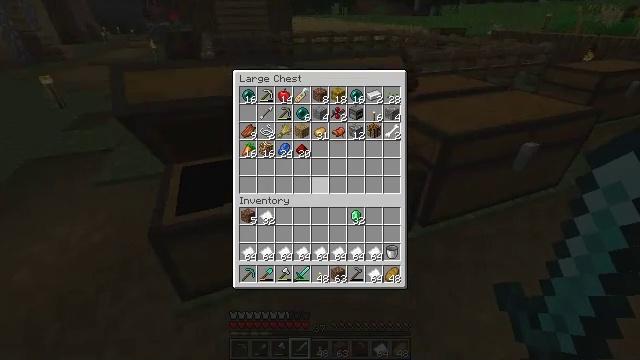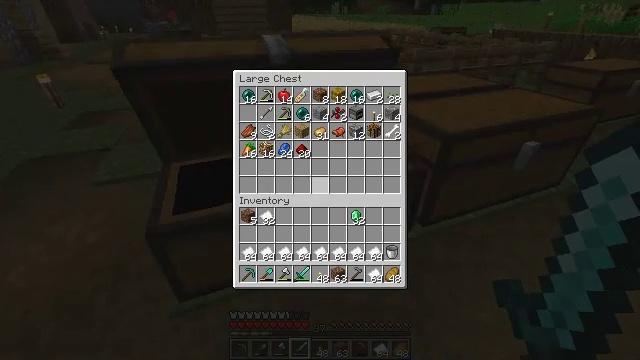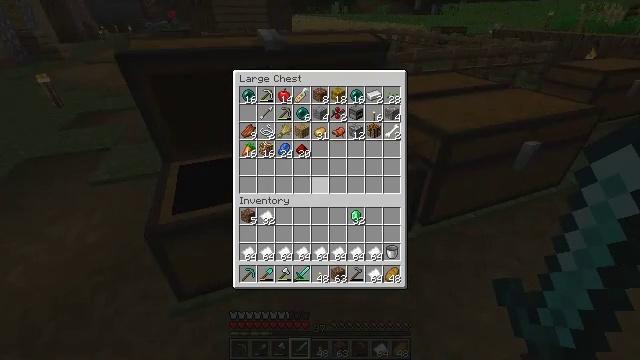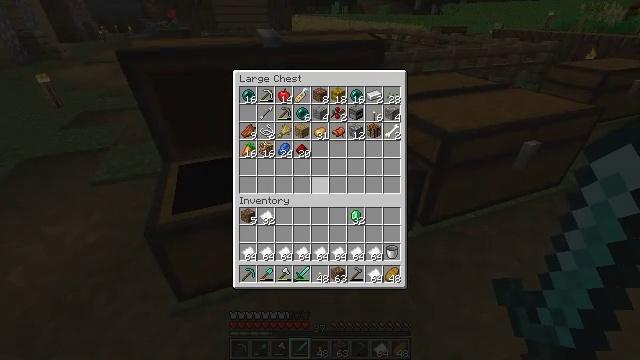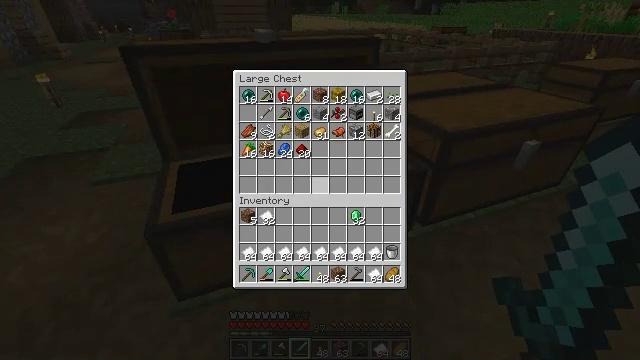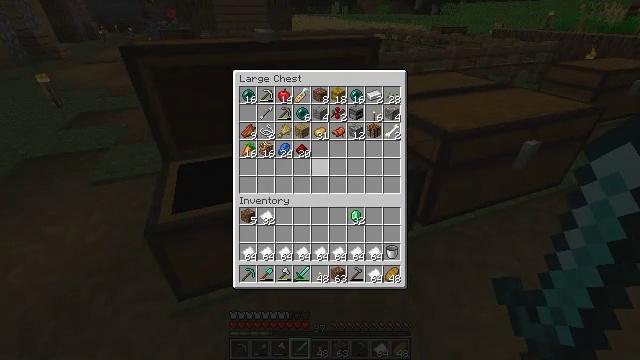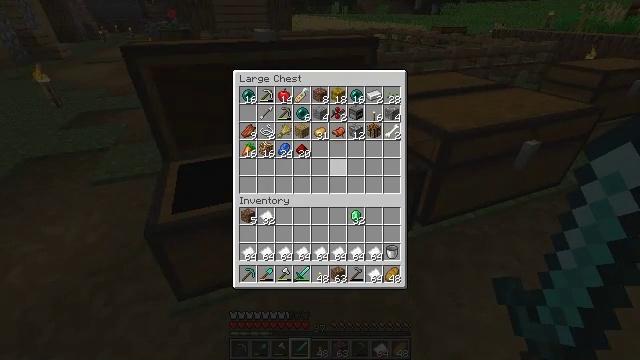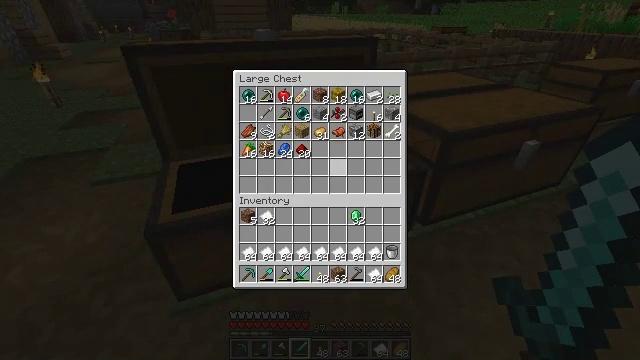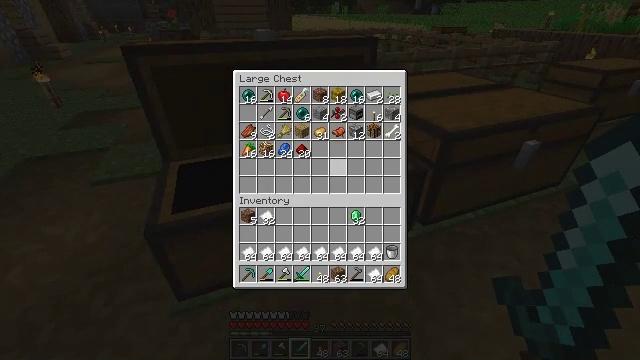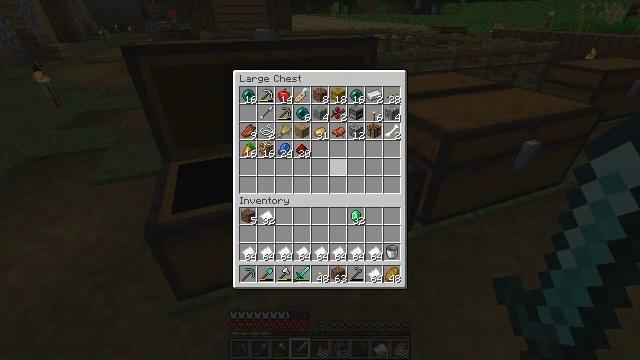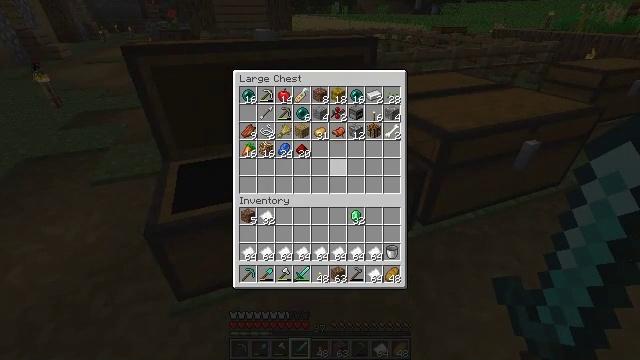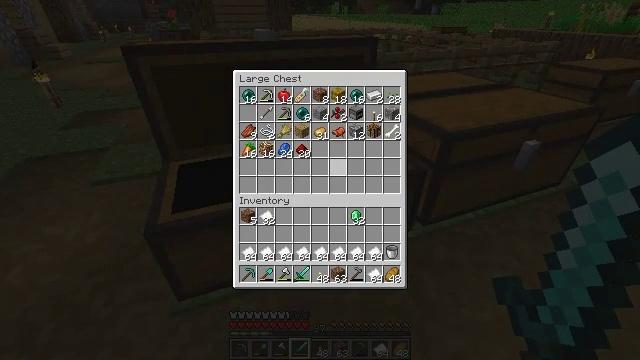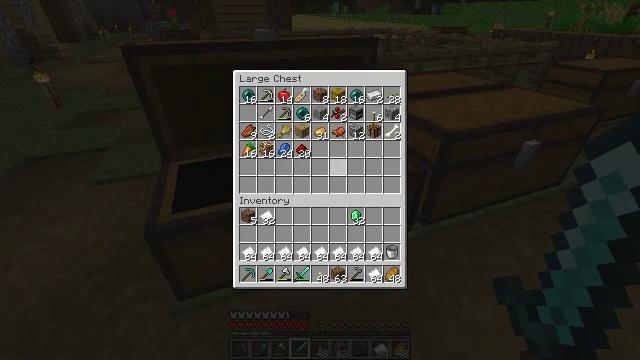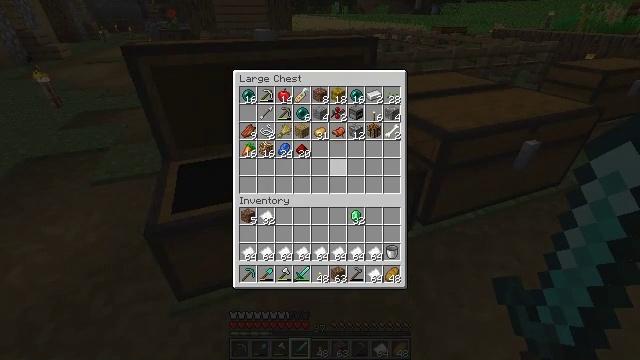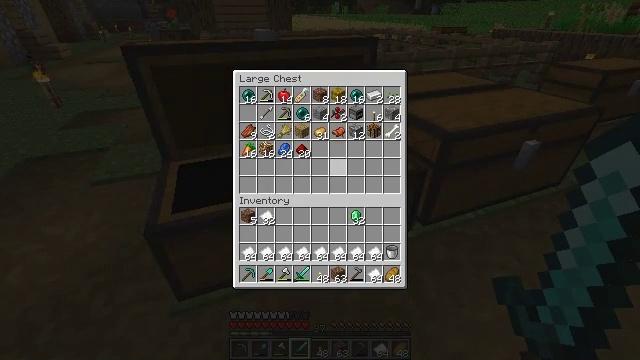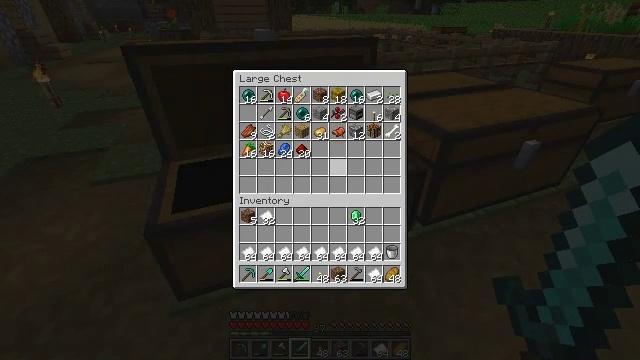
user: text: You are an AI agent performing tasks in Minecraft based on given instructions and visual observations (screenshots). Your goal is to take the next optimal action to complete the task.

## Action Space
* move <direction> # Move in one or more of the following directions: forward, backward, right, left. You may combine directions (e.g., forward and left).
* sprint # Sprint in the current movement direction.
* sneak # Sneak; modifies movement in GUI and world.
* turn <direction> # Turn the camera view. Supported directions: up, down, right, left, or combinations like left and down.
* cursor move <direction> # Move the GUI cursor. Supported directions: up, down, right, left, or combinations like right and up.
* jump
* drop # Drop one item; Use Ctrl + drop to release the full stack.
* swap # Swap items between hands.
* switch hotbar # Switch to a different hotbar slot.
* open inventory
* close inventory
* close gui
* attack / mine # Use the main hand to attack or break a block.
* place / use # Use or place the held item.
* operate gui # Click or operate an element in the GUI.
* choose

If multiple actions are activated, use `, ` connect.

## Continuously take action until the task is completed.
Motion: motion action
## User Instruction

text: Attack the smithing table to collect it.
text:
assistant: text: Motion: no_op
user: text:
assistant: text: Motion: no_op
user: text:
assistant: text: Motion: no_op
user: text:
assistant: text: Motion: no_op
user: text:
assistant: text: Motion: no_op
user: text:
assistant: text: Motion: no_op
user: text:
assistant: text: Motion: no_op
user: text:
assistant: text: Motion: no_op
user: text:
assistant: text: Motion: no_op
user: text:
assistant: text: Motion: no_op
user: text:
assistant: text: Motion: no_op
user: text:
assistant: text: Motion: no_op
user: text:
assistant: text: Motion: no_op
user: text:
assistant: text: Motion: no_op
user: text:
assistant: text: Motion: no_op
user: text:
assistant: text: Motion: no_op
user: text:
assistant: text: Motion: no_op
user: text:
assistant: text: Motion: no_op
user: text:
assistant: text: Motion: no_op
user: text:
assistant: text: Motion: no_op
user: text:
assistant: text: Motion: no_op
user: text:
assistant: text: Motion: no_op
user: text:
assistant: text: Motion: no_op
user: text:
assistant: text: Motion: no_op
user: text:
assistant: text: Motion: no_op
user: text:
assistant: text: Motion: no_op
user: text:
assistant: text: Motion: no_op
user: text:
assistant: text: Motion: no_op
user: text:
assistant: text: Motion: no_op
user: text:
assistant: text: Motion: no_op